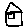
Label: house